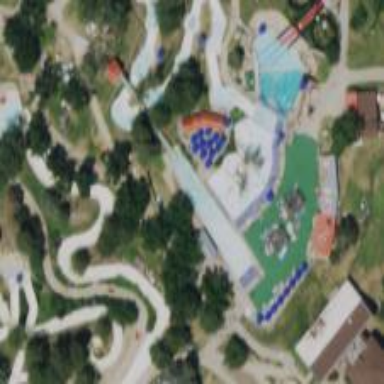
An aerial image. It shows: Water slide attraction.